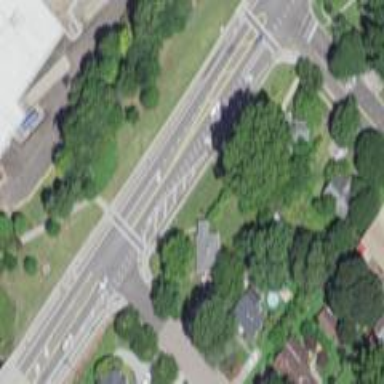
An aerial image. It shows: Tertiary road with asphalt surface and sidewalk on the left.